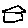
Label: house